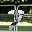
Label: 7